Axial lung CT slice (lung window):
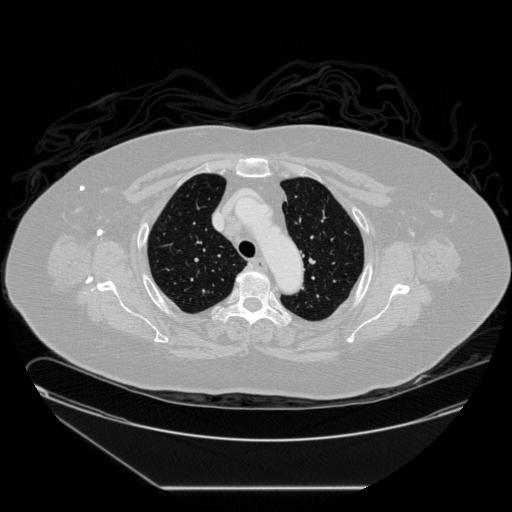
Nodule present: no